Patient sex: M
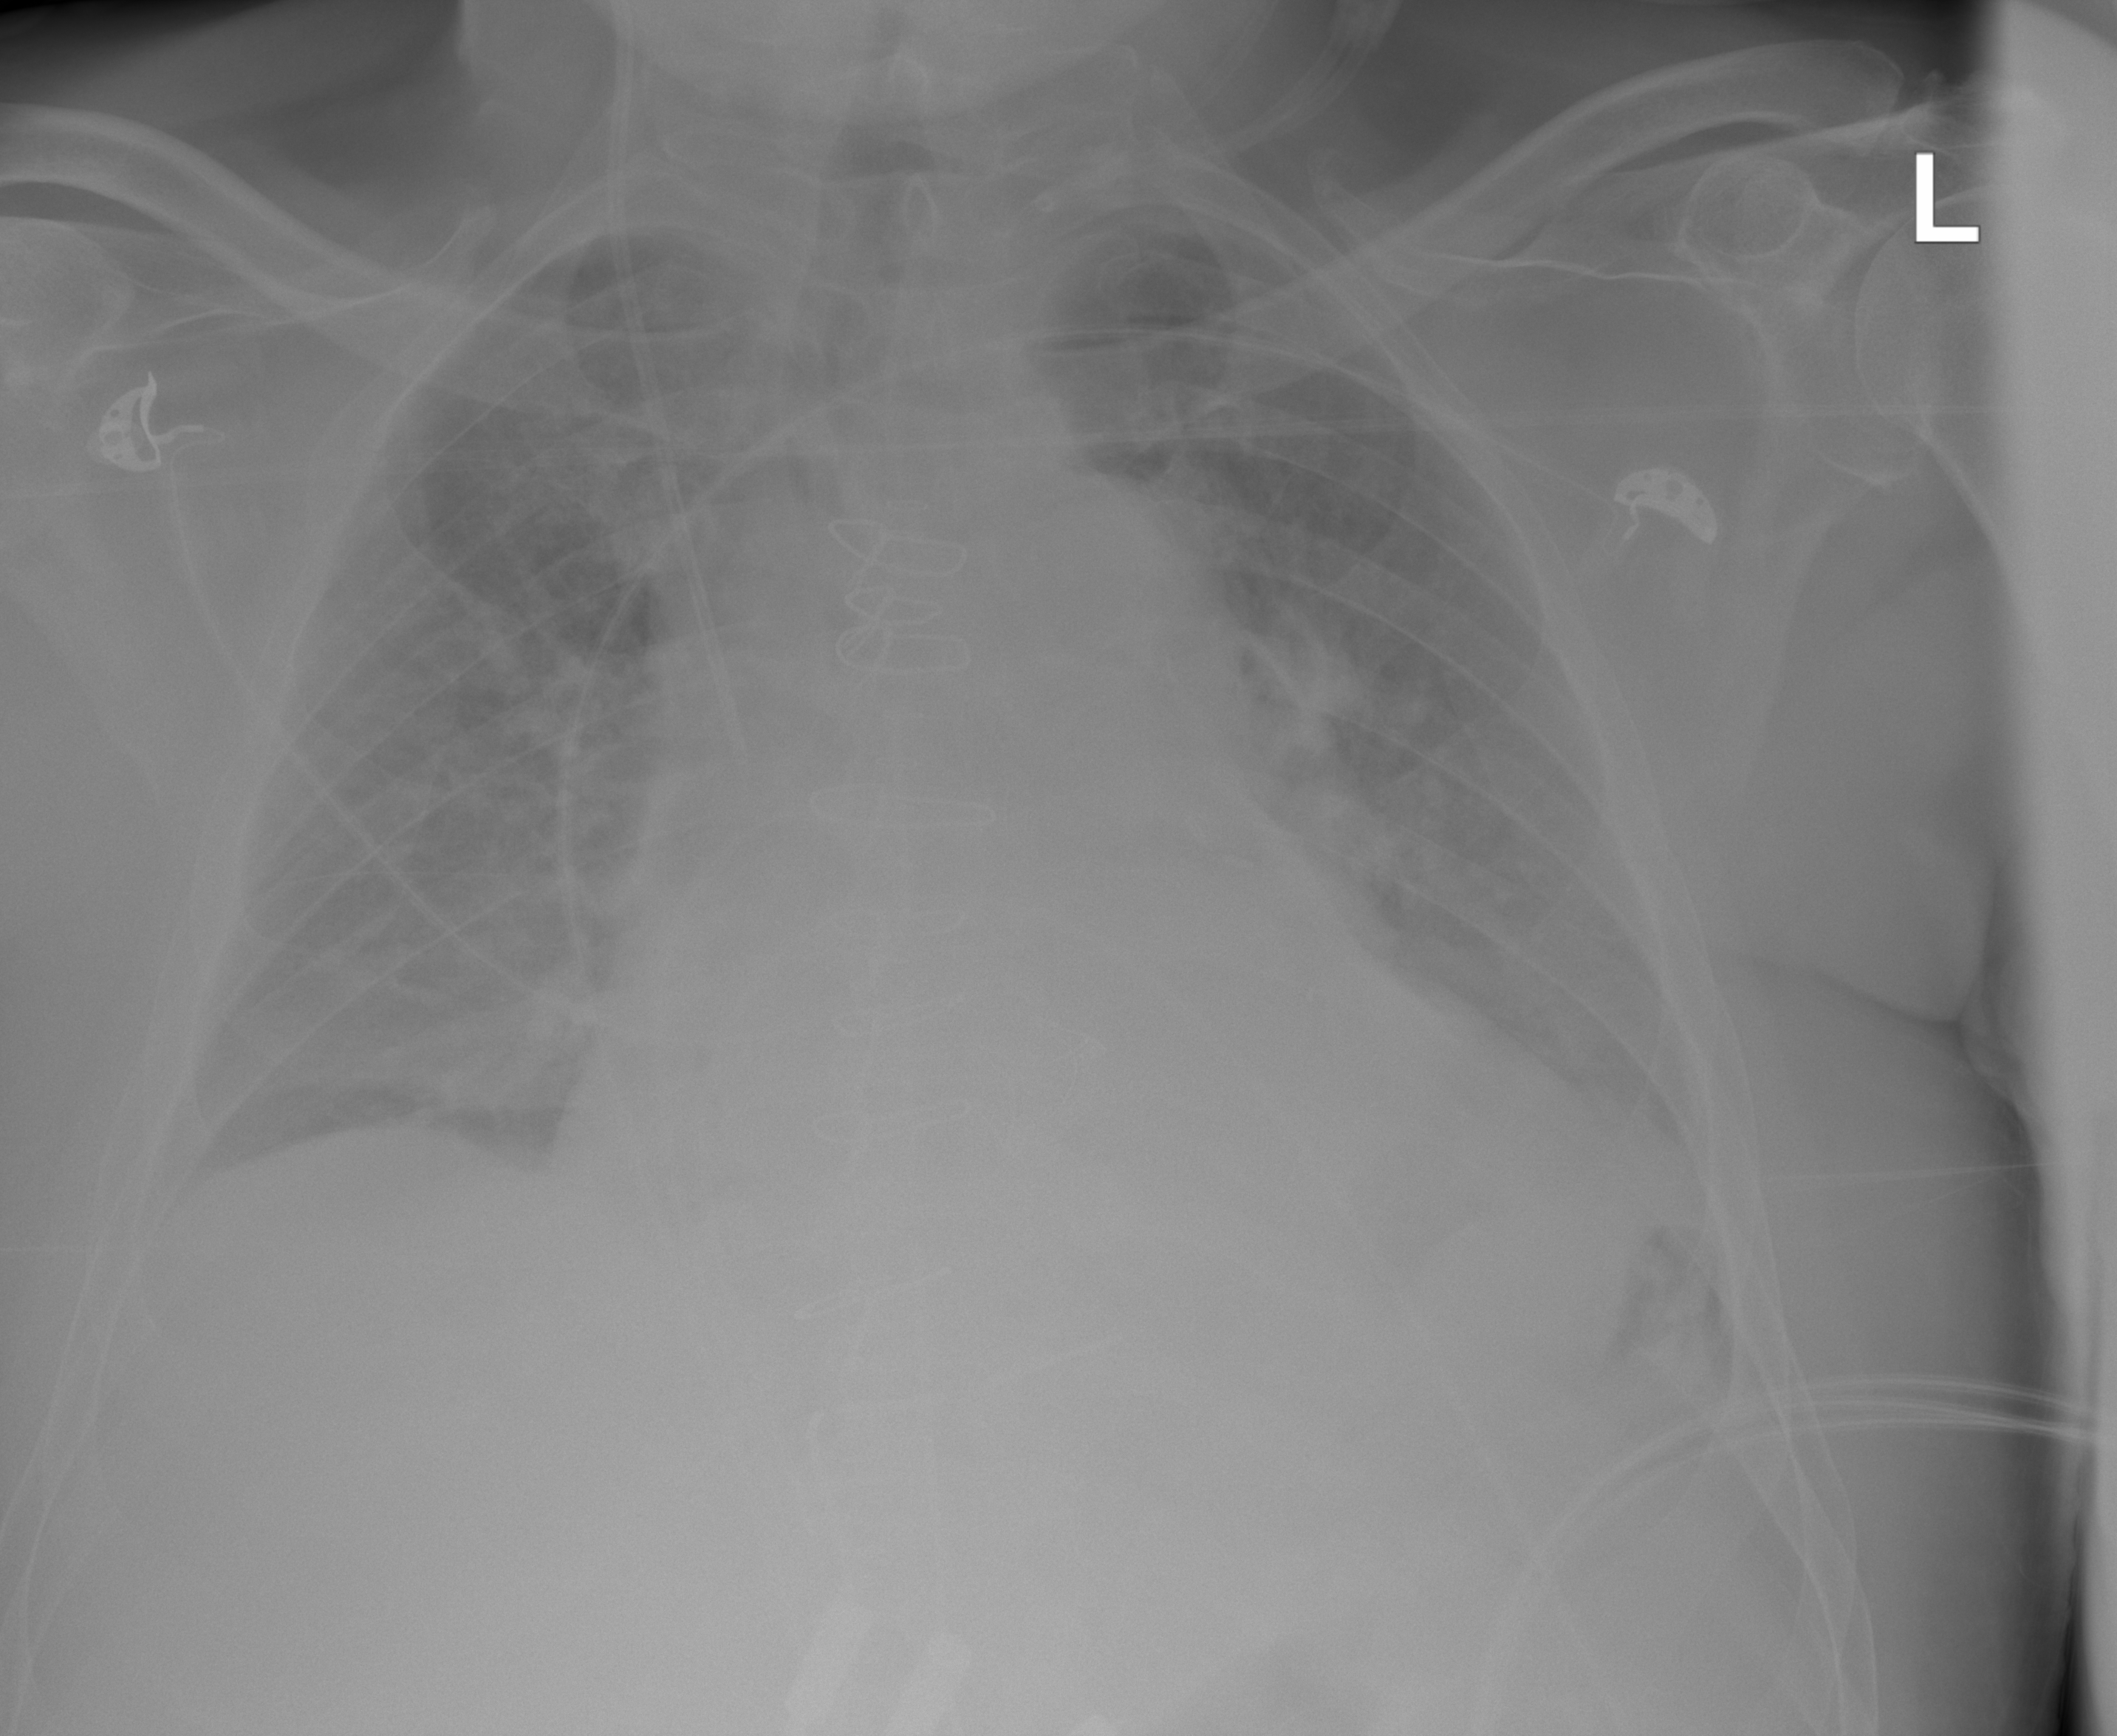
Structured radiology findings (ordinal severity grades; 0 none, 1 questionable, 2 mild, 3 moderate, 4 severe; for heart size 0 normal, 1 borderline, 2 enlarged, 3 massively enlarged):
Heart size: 2
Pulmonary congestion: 2
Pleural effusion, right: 0
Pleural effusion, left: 2
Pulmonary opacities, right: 2
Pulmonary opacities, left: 2
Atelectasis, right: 2
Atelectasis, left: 2